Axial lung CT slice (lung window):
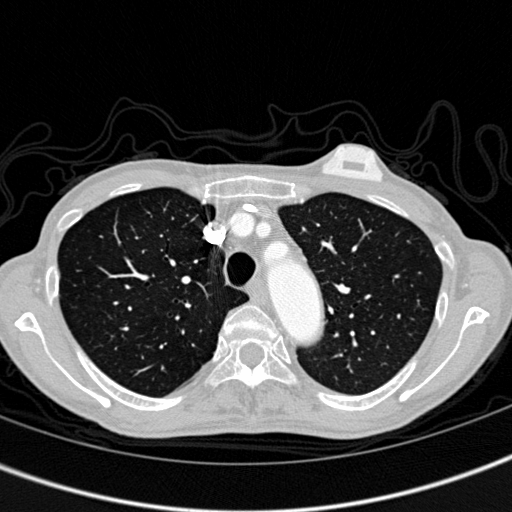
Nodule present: no